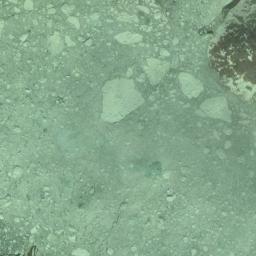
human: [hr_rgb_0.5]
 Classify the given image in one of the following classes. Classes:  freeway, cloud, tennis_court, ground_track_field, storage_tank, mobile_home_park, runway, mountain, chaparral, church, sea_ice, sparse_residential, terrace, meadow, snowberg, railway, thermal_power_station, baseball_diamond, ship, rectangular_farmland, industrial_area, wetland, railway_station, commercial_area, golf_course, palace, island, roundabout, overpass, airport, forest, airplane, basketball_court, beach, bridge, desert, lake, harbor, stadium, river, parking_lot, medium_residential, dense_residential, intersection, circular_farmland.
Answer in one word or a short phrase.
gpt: sea_ice